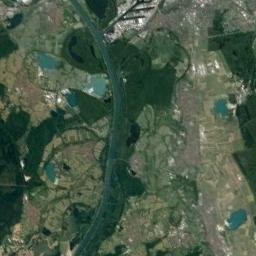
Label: river